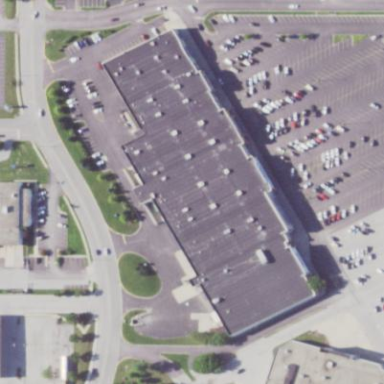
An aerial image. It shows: Retail building.